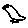
Label: bird